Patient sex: M
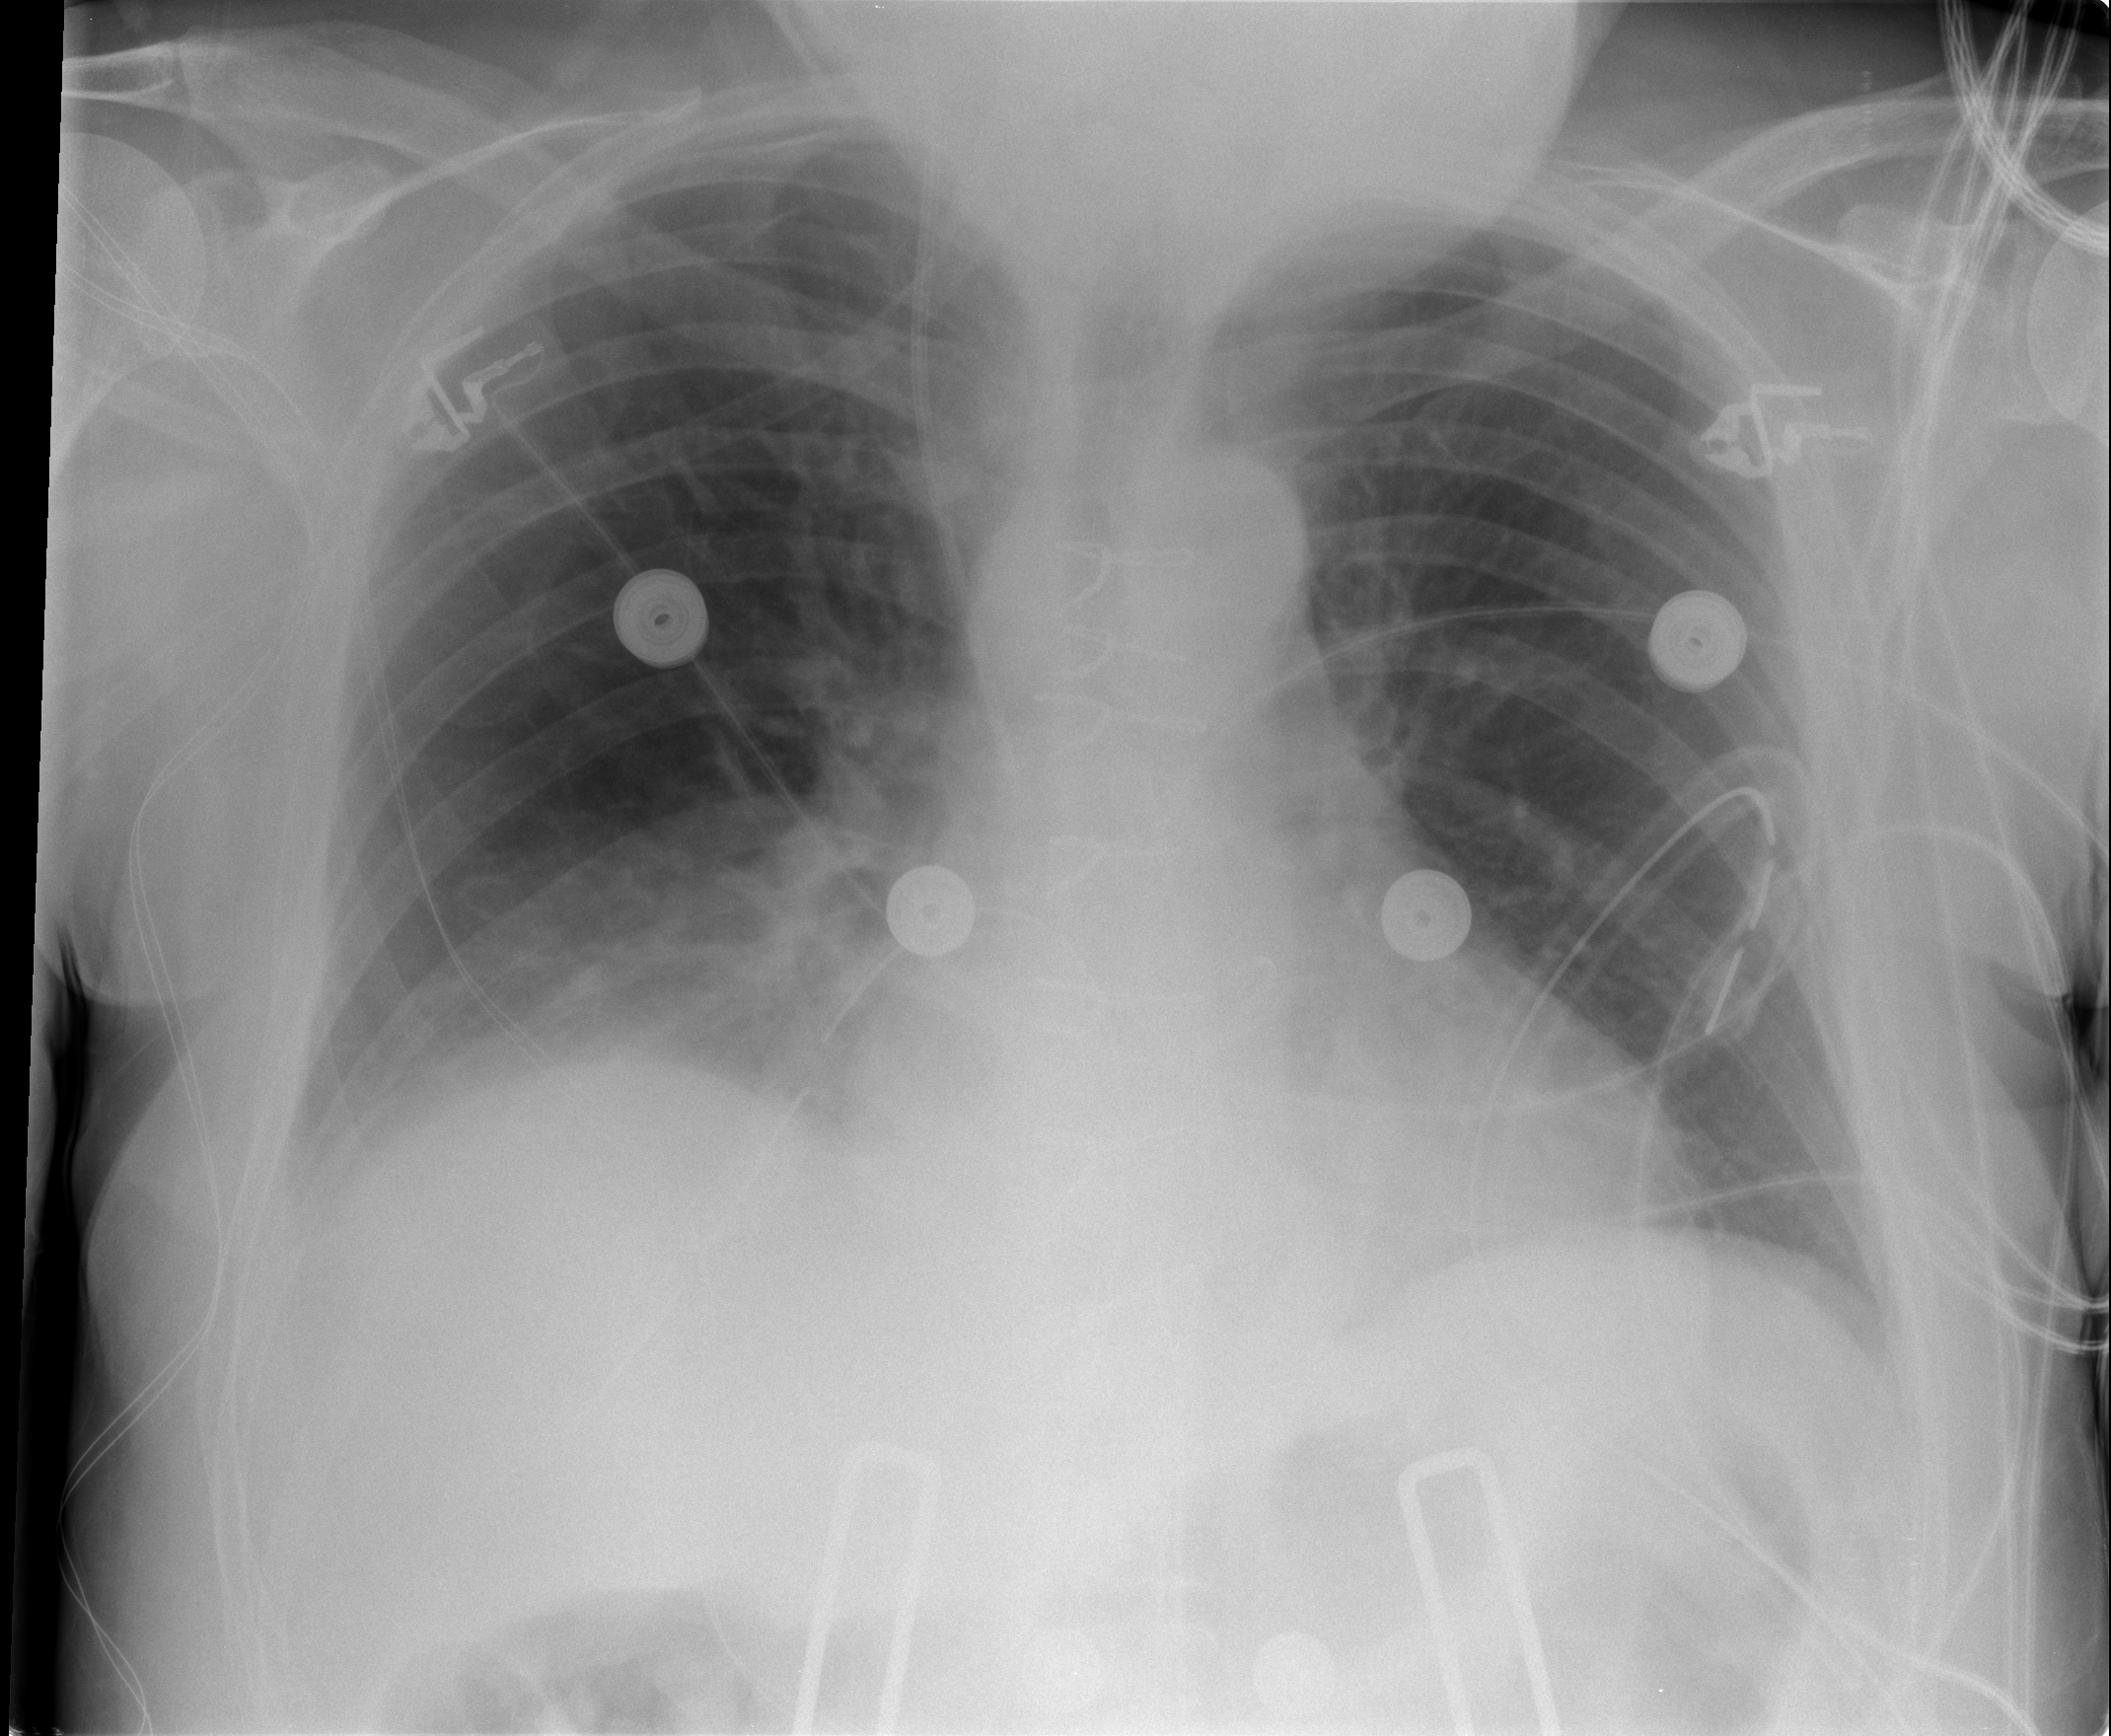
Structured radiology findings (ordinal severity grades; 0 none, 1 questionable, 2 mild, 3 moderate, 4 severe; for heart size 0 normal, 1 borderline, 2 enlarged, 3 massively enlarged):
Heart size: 0
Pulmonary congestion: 0
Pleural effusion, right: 2
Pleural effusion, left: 0
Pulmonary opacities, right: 1
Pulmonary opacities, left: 0
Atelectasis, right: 2
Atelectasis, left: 0